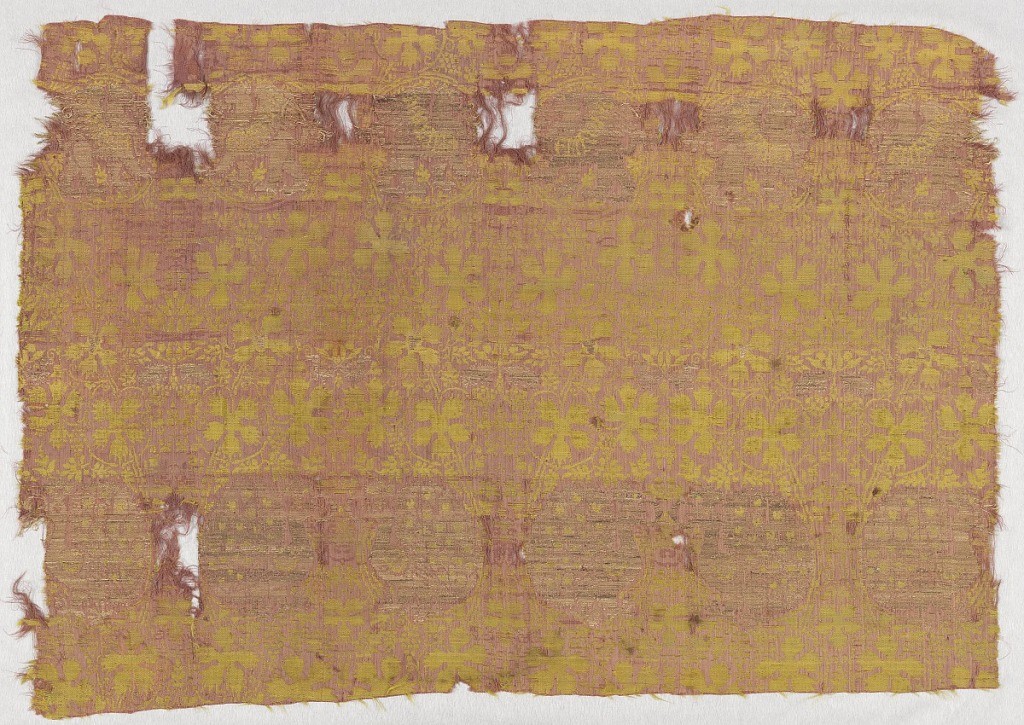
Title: Fragment
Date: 14th century
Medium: silk, metallic Technique: compound satin weave with supplementary weft (brocaded)
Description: Griffins in roundels, with vine leaves and bunches of grapes in a large diamond lattice on faded maroon ground.